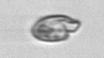
Label: Katodinium_or_Torodinium